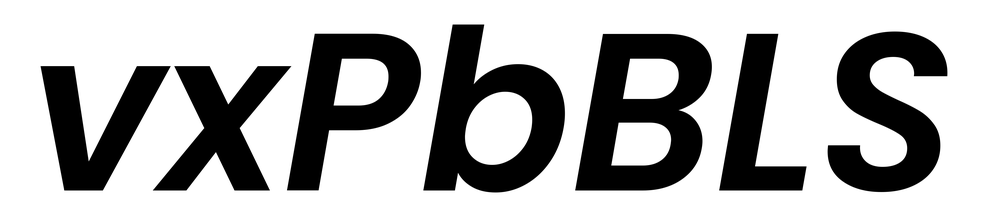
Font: Poppins-SemiBoldItalic